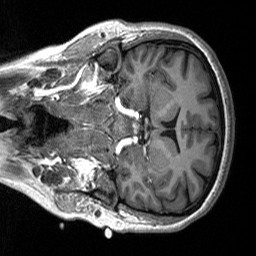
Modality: T1w
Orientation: coronal
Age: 30
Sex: female
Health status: healthy
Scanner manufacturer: siemens
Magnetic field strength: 3 T
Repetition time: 2.53 s
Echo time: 0.00219 s